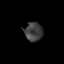
Tissue: lung
Cell type: Myeloid cells
Senescence score: 0.1641
Nuclear area (px): 342
Mean DAPI intensity: 62.313